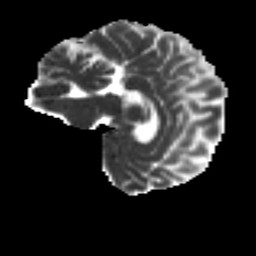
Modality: MD
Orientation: sagittal
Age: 52
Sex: female
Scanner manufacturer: ge
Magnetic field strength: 3 T
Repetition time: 7.8 s
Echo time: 0.0606 s